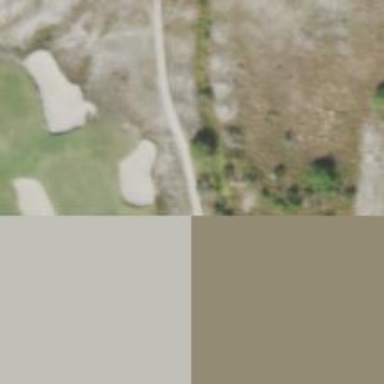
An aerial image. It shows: Pathway for golfing.